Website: crate-barrel
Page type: payment
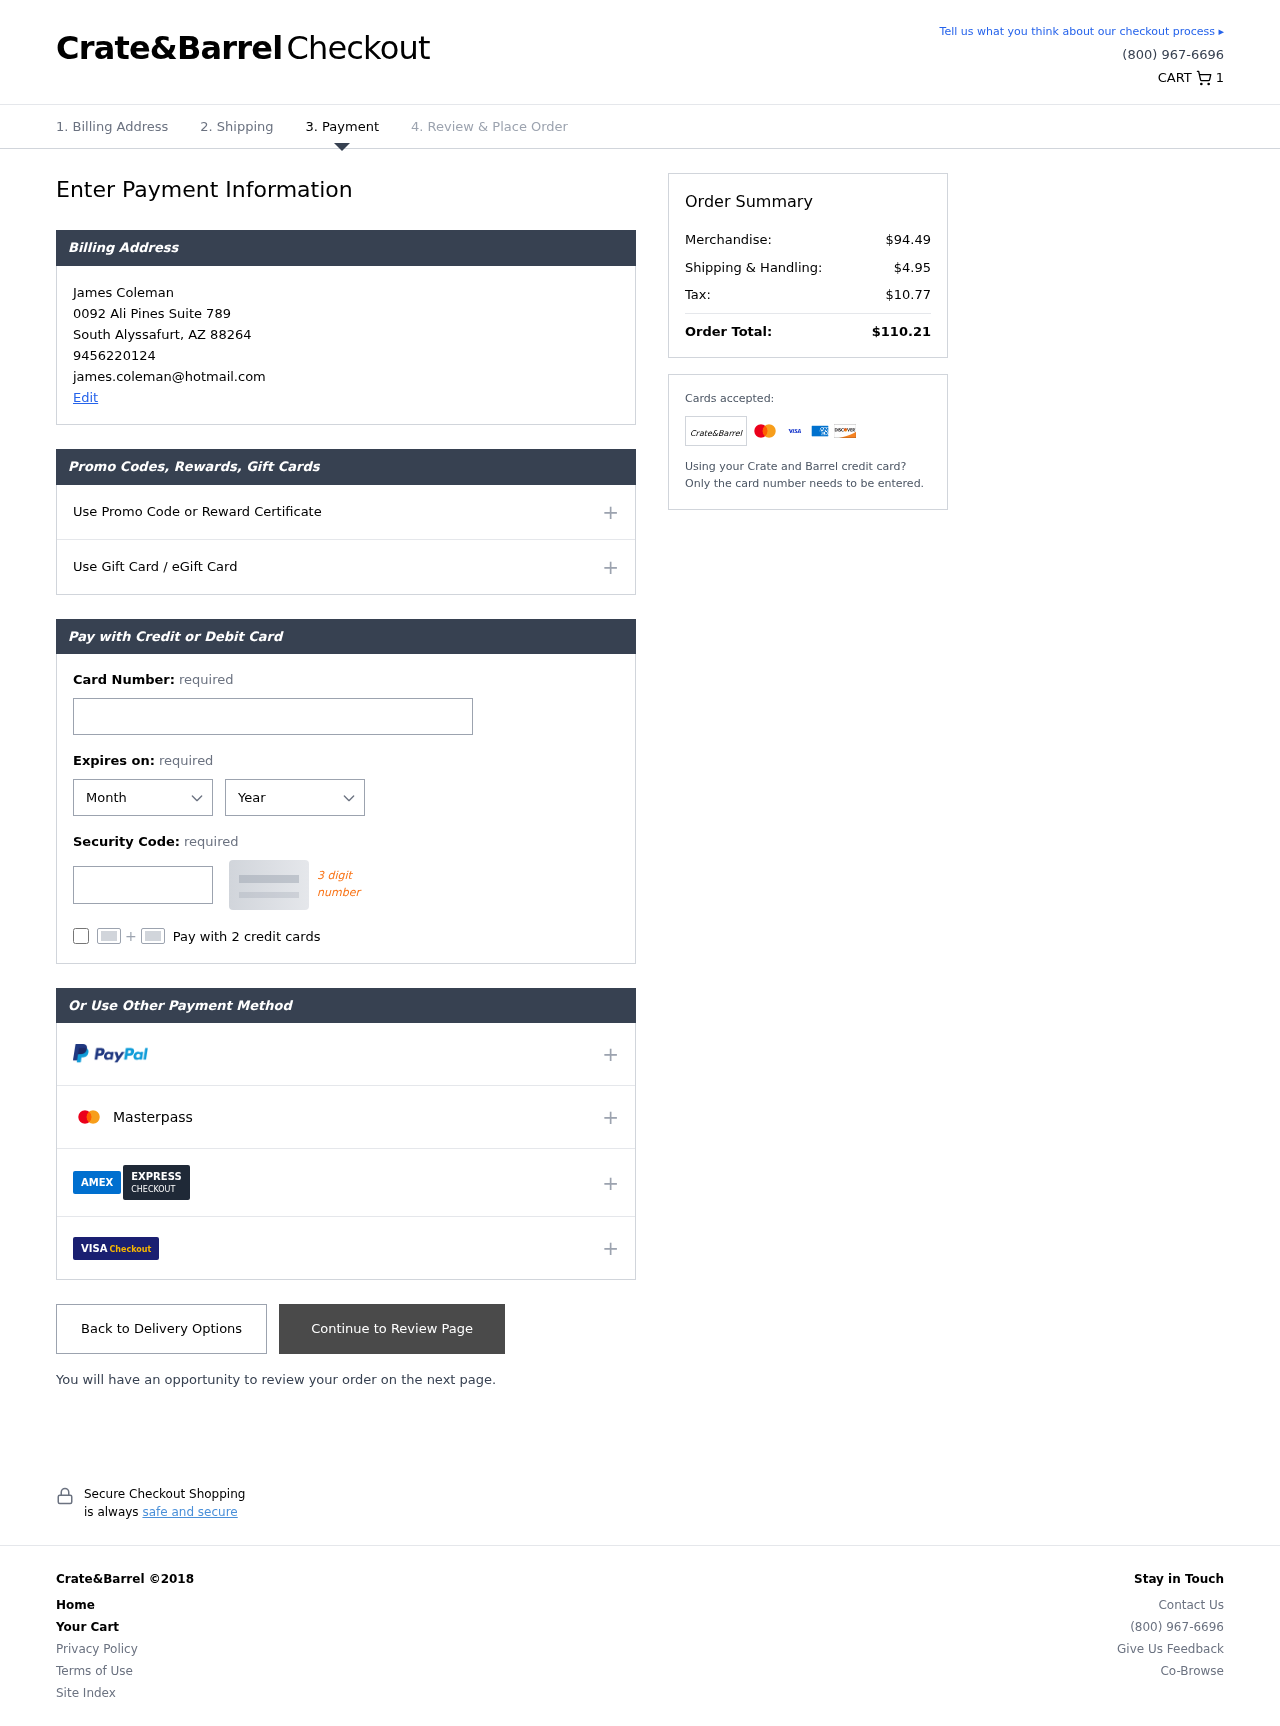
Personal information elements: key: PII_CARD_CVV
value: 8204
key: PII_CARD_EXPIRY_MONTH
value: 05
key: PII_CARD_EXPIRY_YEAR
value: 29
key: PII_CARD_NUMBER
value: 3445 7317 1148 043
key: PII_CITY
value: South Alyssafurt
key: PII_EMAIL
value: james.coleman@hotmail.com
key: PII_FULLNAME
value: James Coleman
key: PII_PHONE
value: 9456220124
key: PII_POSTCODE
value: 88264
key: PII_STATE_ABBR
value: AZ
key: PII_STREET
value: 0092 Ali Pines Suite 789
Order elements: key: ORDER_NUM_ITEMS
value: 1
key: ORDER_SUBTOTAL
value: $94.49
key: ORDER_SHIPPING_COST
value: $4.95
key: ORDER_TAX
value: $10.77
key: ORDER_TOTAL
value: $110.21